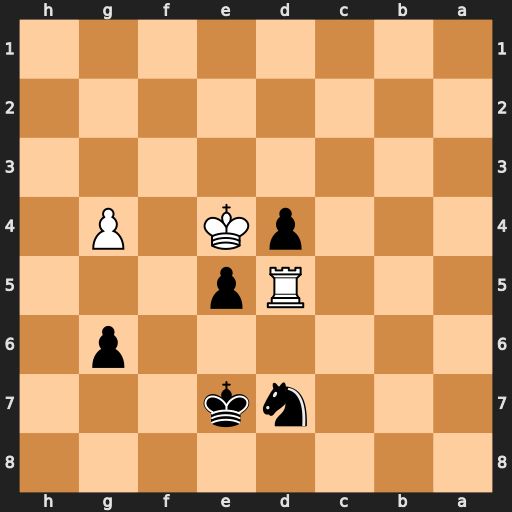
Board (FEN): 8/3nk3/6p1/3Rp3/3pK1P1/8/8/8
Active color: b
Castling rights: -
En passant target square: -
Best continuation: Nf6+ Kxe5 Nxd5